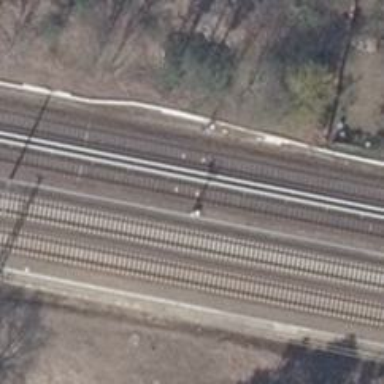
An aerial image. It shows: Railway signal.